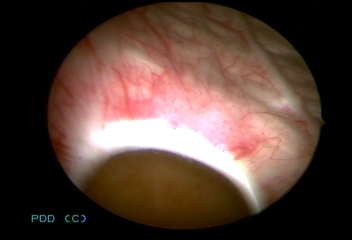
Modality: WLC
Class: Malignant
Subclass: HighGradePapillary
Lesion: L1
Stage: Ta
Morphology: Papillary
Bladder cancer association: Yes
Annotated structures: Tumor